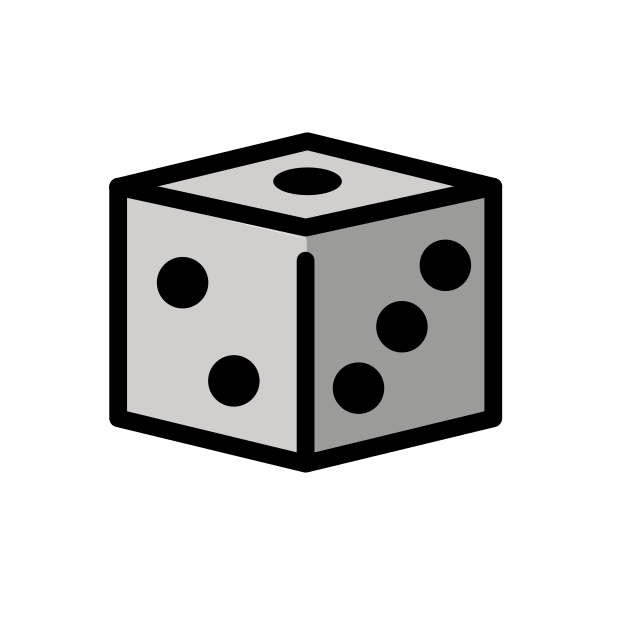
game die